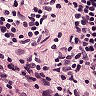
Metastatic tissue present: no